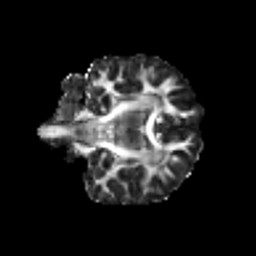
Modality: FA
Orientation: coronal
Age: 25
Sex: female
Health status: healthy
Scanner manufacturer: siemens
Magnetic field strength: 3 T
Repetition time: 3.6 s
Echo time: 0.0964 s